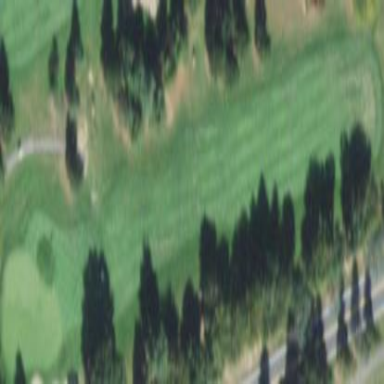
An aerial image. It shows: Grassy area designated as golf fairway.